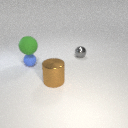
small gray metal sphere to the right of small blue rubber sphere